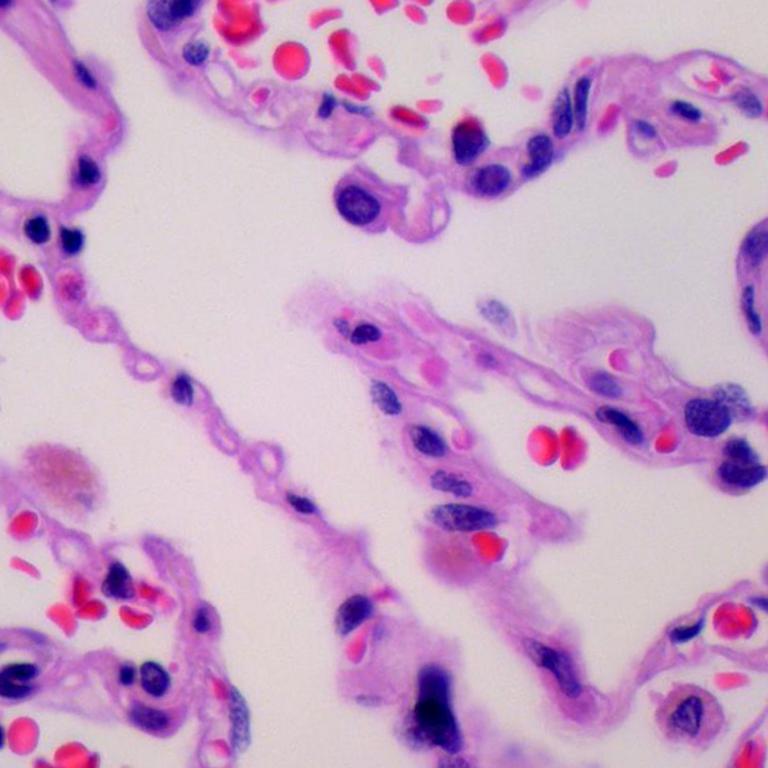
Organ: lung
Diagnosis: benign